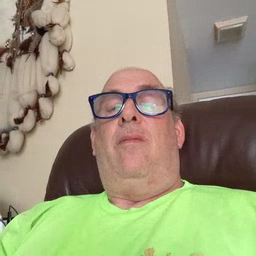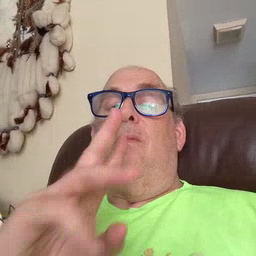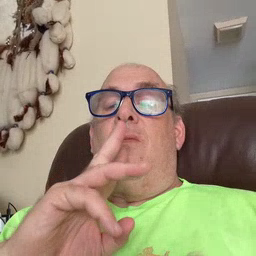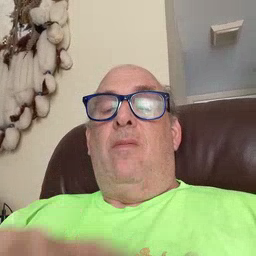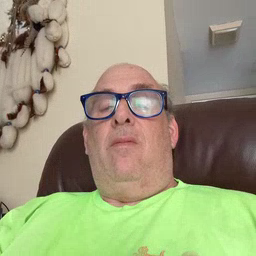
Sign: water